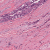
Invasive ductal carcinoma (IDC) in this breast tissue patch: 1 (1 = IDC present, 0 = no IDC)